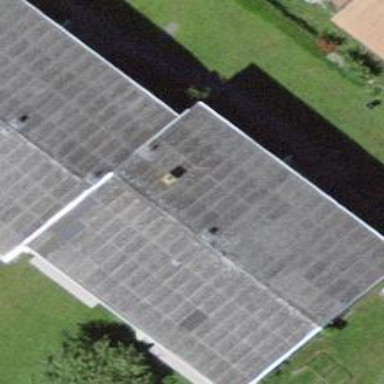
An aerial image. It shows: Terrace building.